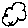
Label: cloud